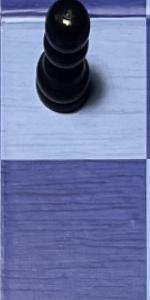
Label: Empty